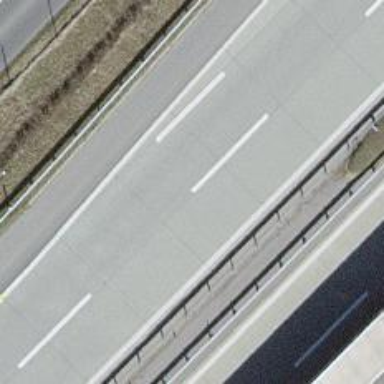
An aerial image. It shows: Asphalt motorway.